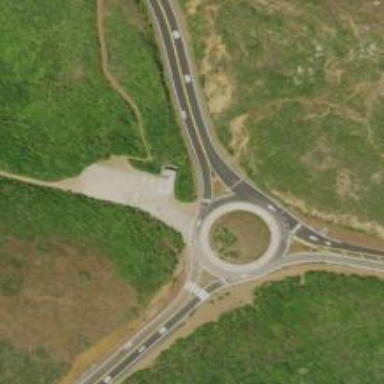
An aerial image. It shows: Residential road with asphalt surface leading to roundabout.